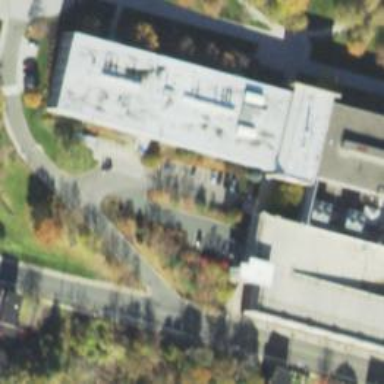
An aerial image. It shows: View of university building.